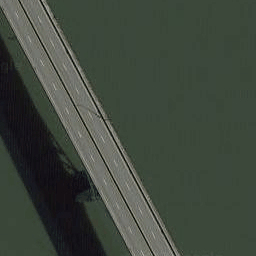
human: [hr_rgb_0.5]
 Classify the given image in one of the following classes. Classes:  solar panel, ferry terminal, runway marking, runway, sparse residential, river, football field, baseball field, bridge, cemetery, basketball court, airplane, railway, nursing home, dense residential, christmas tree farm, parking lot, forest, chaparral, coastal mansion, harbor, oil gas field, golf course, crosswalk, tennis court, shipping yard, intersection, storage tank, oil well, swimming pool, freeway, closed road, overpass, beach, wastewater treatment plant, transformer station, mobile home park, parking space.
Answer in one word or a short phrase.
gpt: bridge